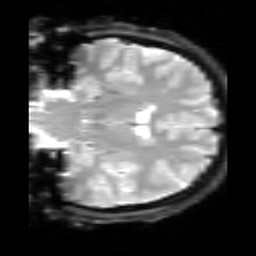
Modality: inplaneT2
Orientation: coronal
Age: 22
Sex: female
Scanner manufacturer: siemens
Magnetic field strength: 2.894 T
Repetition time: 5 s
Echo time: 0.033 s